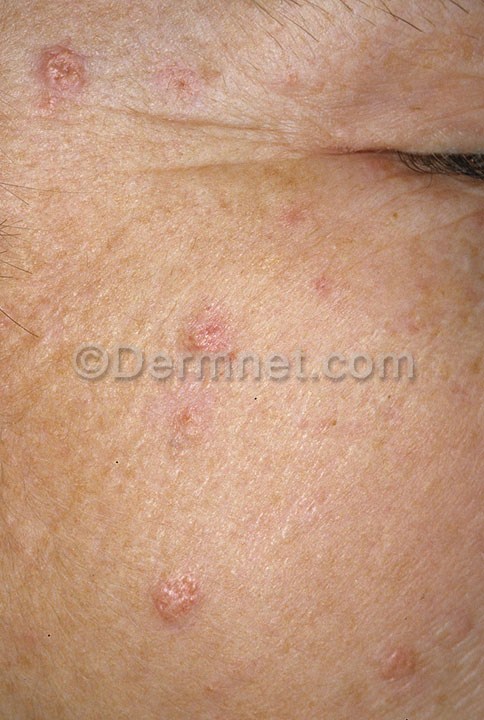
Disease: Seborrheic Keratoses and other Benign Tumors